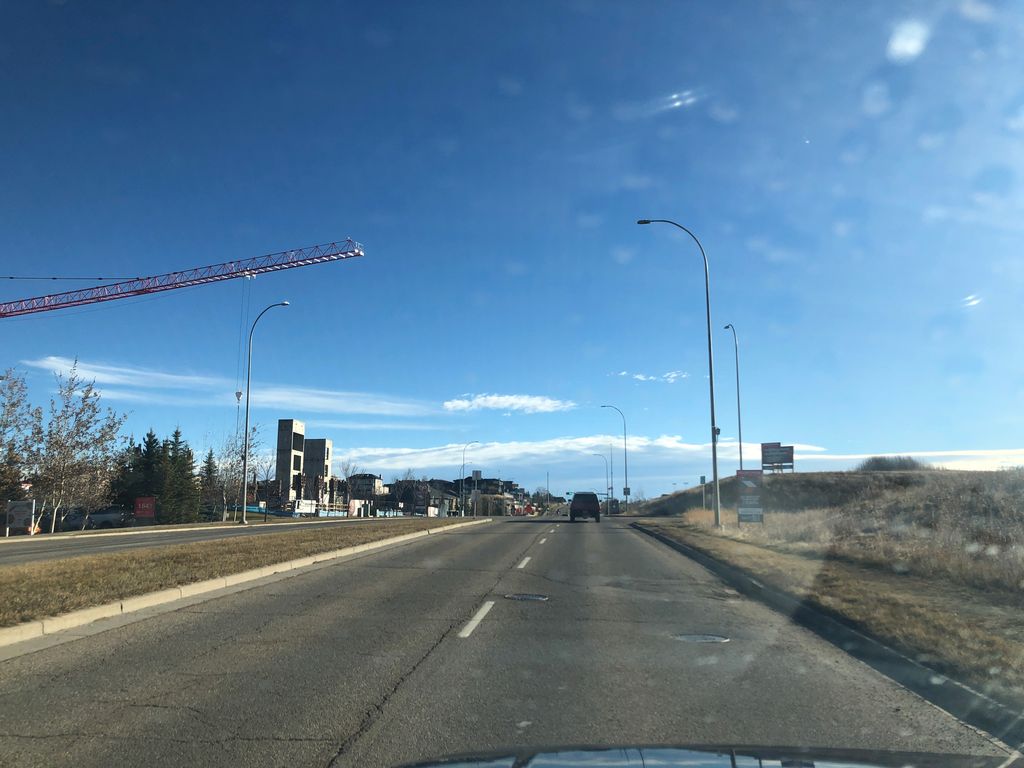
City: calgary